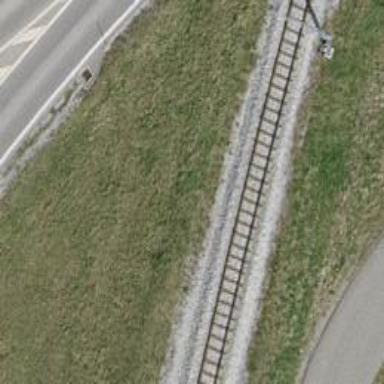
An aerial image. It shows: Narrow-gauge railway with single track. The railway is electrified with contact line.